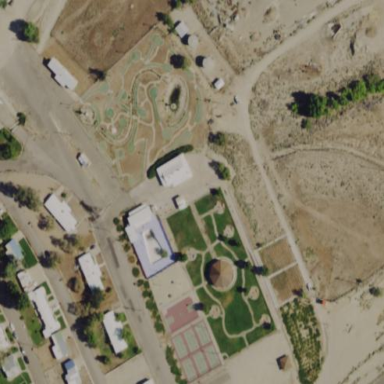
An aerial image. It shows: Miniature golf leisure land.